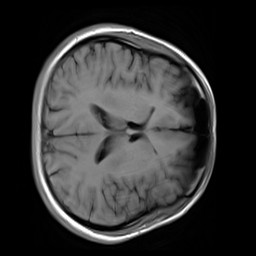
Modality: T1w
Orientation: axial
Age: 21
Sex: female
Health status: healthy
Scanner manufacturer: siemens
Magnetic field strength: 3 T
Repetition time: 4.1 s
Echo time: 0.0085 s